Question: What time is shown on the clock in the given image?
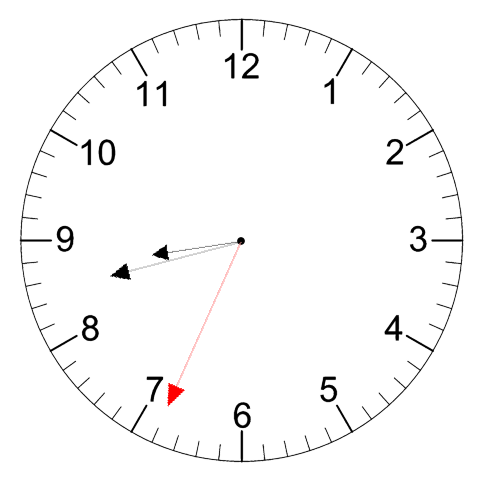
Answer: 08:42:34